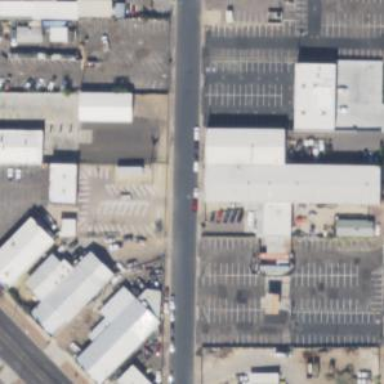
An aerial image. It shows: Commercial building.